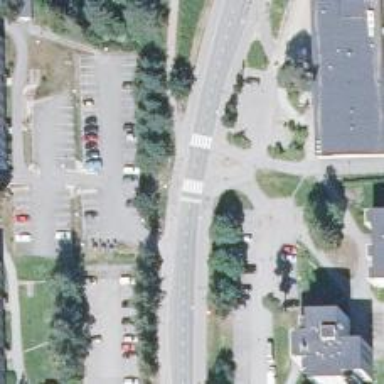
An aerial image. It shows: Uncontrolled crossing on the road.